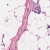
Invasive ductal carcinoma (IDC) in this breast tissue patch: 0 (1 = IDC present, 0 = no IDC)